Question: I have two tables. 'part' and 'activity'. In part there are 4 columns. 'pid' (part id), 'aid' (activity id), 'uname' (username) and 'active'. In the activity tables there are a lot of rows like 'aid, aname,adescription' etc.
I will be defining the uname. I want to check if that uname exists in the 'part' table, and if it does, get all the 'aid's where the 'active'column is equal to'1' and check that 'aid' with the 'activity' table and get all the corresponding details like 'aname','adescription' etc.
Data in the tables:

I am hopeless in trying to write this query out. Can someone please help me?
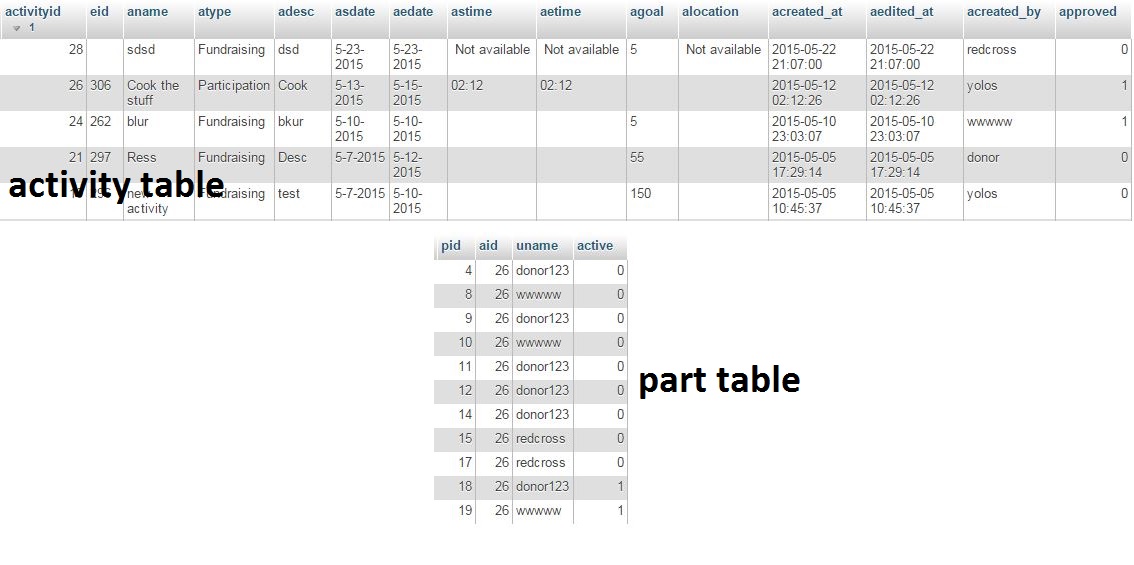
Answer: If I understood you correctly then you can use 'INNER JOIN' with both tables:
'''
SELECT
a.*,
p.uname
FROM activity a
INNER JOIN part p ON a.aid = p.aid
AND p.uname = {uname} <-- As you are defining unames -->
AND p.active = 1
'''